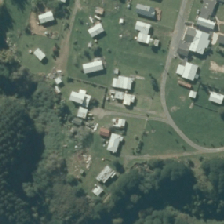
Land cover: urban_build_up